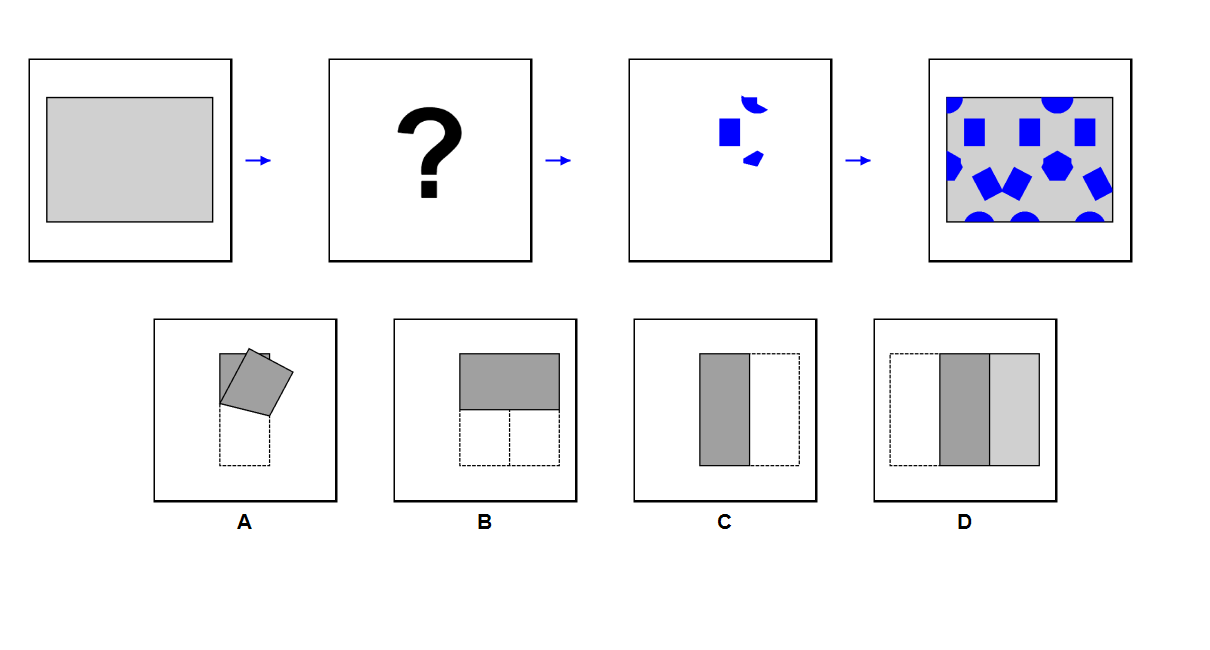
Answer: B